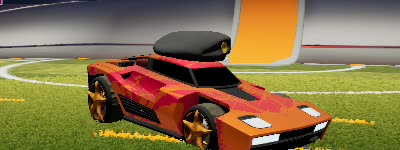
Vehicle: breakout